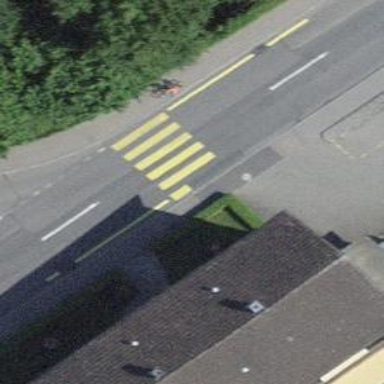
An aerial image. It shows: Footway with zebra crossing.